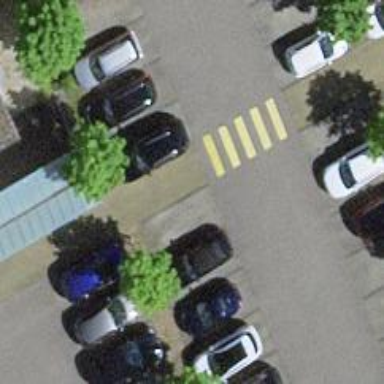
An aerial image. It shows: Footway surfaced with paving stones.